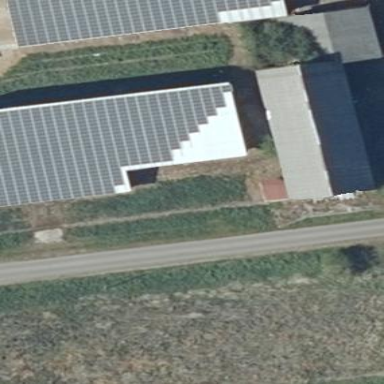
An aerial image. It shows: Farm auxiliary building with solar photovoltaic panel generator producing small amount of electricity.